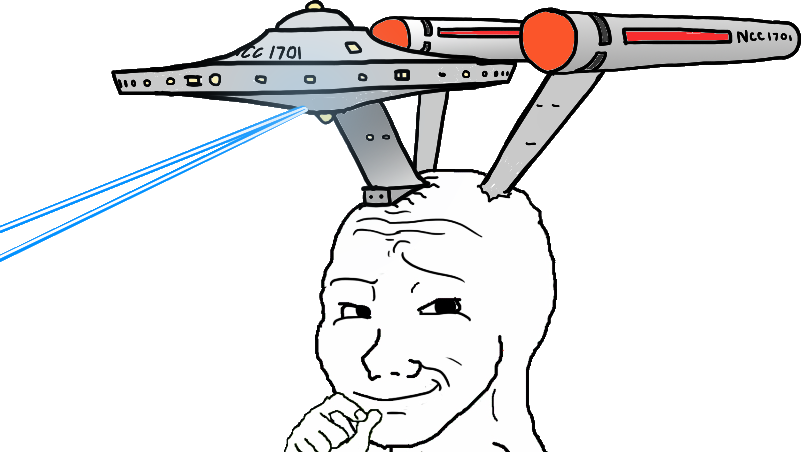
Label: 5_Smugjak